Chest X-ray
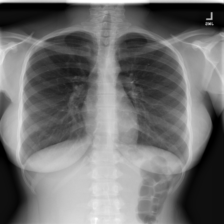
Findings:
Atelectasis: negative
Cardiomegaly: negative
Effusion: negative
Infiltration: negative
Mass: negative
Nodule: negative
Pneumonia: negative
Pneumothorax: negative
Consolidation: negative
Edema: negative
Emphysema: negative
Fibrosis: negative
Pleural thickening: negative
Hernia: negative